Question: this might sound silly. i am trying to do tab layout for android.
there is a part where i need to create a drawable folder and have android xml file in that particular folder.
i have looked into all the tutorial and youtube for this. The tutorial shows create a new android xml file and choose Drawable for the type of the resources.
in my case, i cannot create new android xml file with Drawable as the type of resources as Drawable does not exist. Below shows the interface.

is there anyway can help me with this? i also tried to add the resource manually but it wont work.
if i am creating a new android xml file with other resource type and force it to put in drawable folder, the application crash.
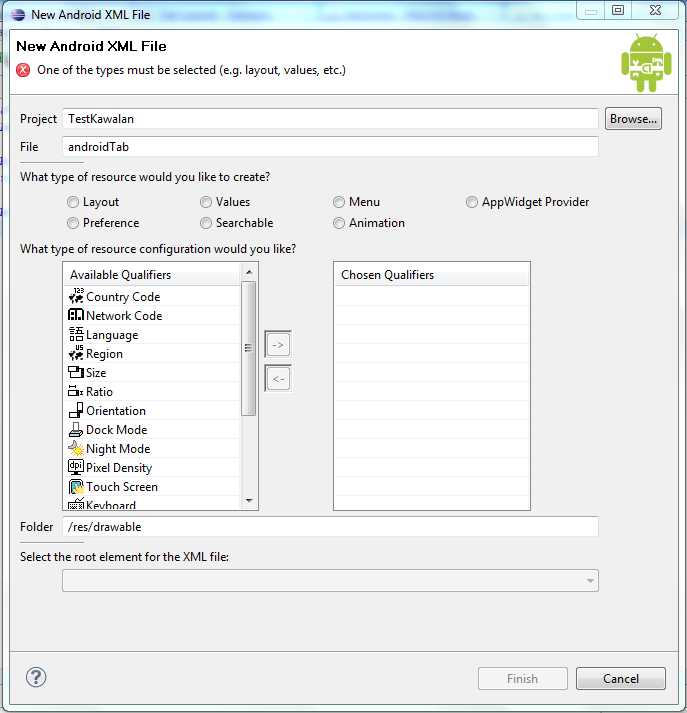
Answer: Go to your project explorer which should be on the left side of your eclipse IDE.
Right click the 'res' folder of your project
Click new, then folder
Name that folder drawable
Right click your new drawable folder, click new
Search for 'XML' File in the 'XML' folder
I'm not sure if i understand exactly what you mean, Is this what you want to do? If so then the steps provided is how to do so, if you need me to clarify let me know.